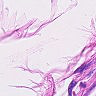
Metastatic tissue present: no